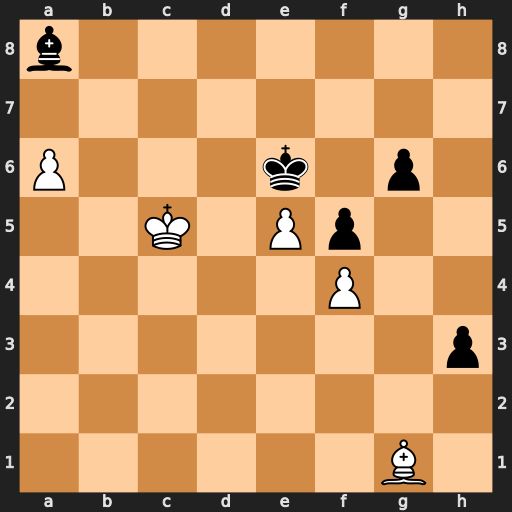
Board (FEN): b7/8/P3k1p1/2K1Pp2/5P2/7p/8/6B1
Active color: w
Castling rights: -
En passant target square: -
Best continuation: Kb6 g5 Bh2